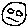
Label: smiley face